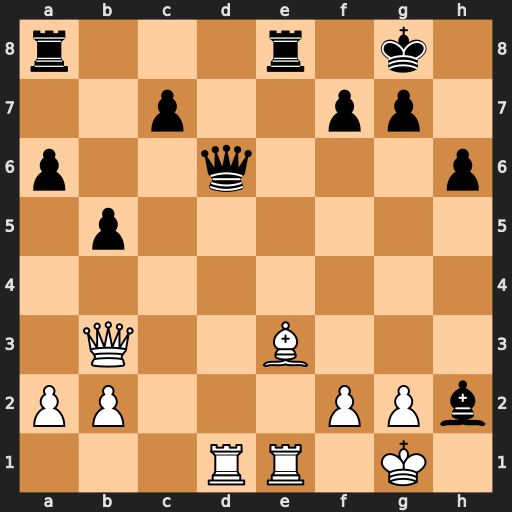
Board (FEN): r3r1k1/2p2pp1/p2q3p/1p6/8/1Q2B3/PP3PPb/3RR1K1
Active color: w
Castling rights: -
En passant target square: -
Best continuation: Kh1 Qe5 Rd5 Bf4 Rxe5